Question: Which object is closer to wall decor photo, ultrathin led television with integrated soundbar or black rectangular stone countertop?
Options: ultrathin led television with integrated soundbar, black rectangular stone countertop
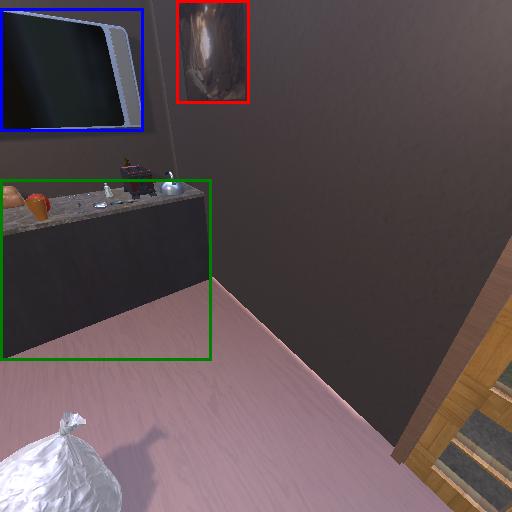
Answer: ultrathin led television with integrated soundbar